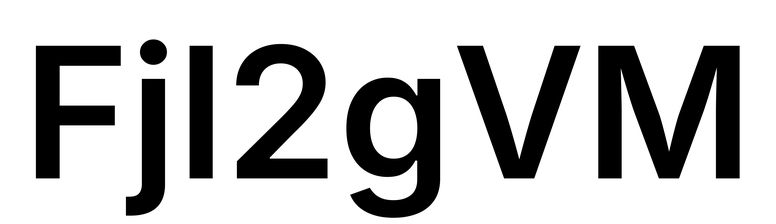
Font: Inter_SemiBold